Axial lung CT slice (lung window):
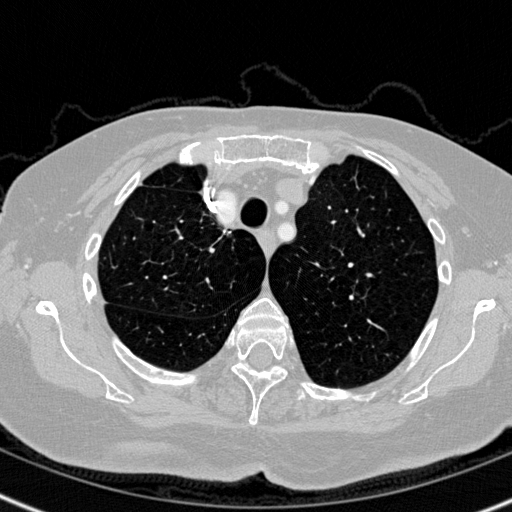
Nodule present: no